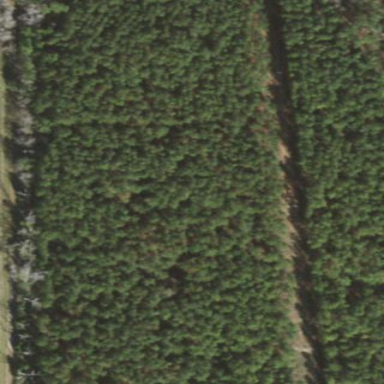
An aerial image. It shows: Forest dominated by needle-leaved trees.